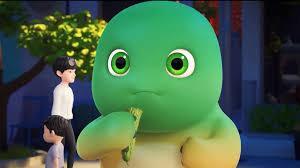
Label: nailong